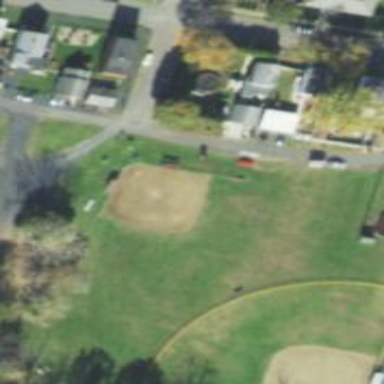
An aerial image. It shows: Baseball pitch for leisure and sports activities.